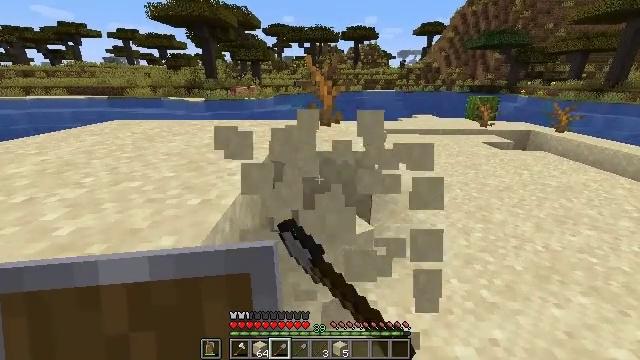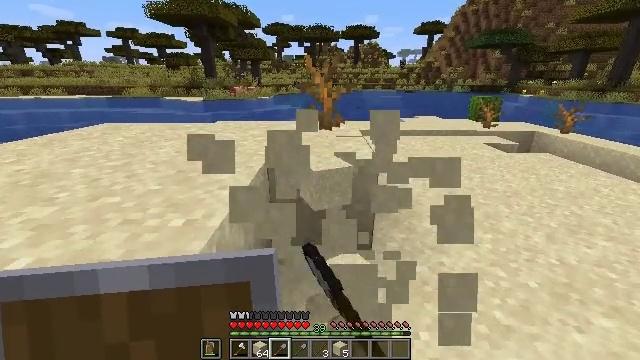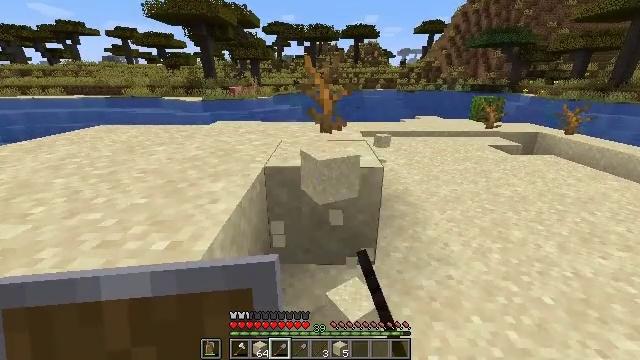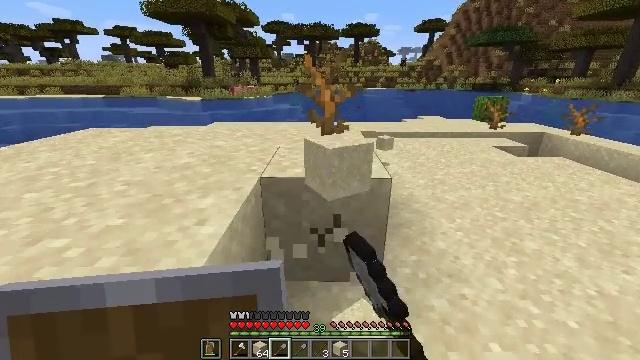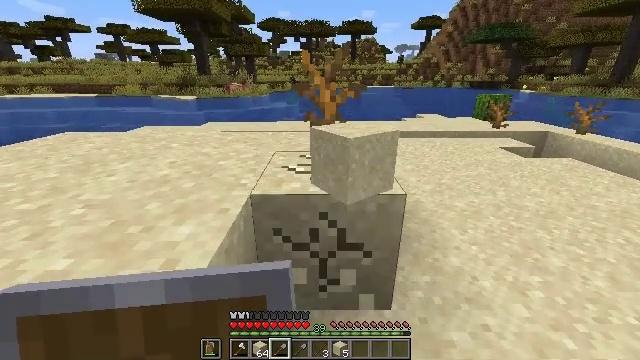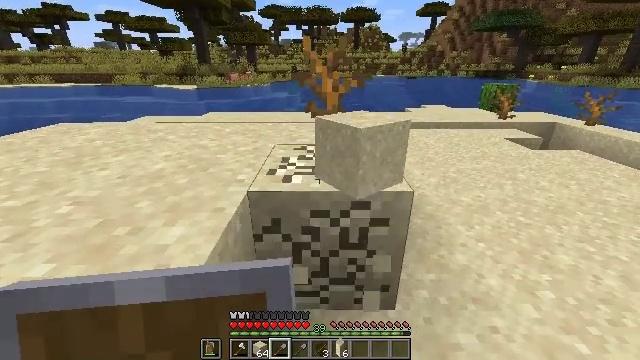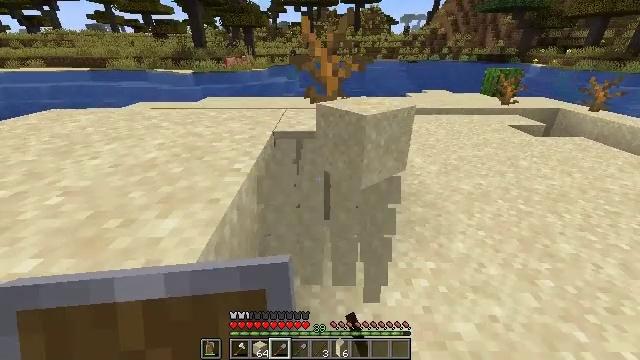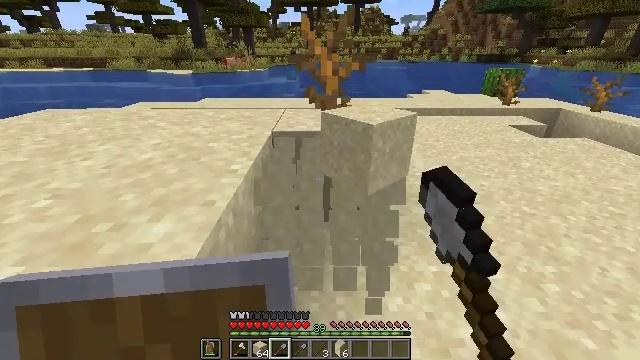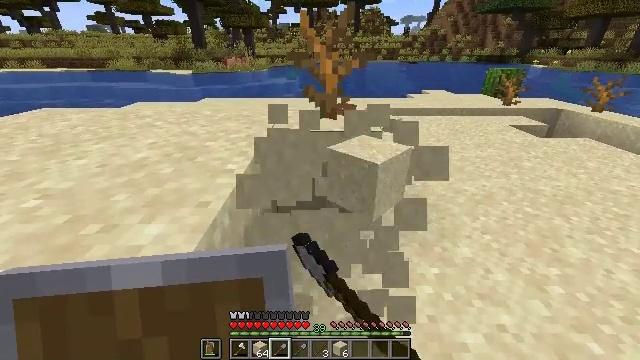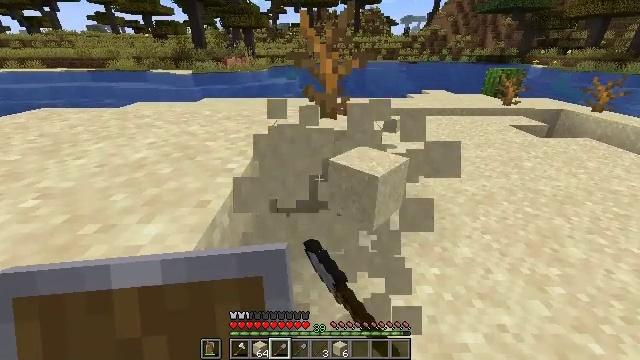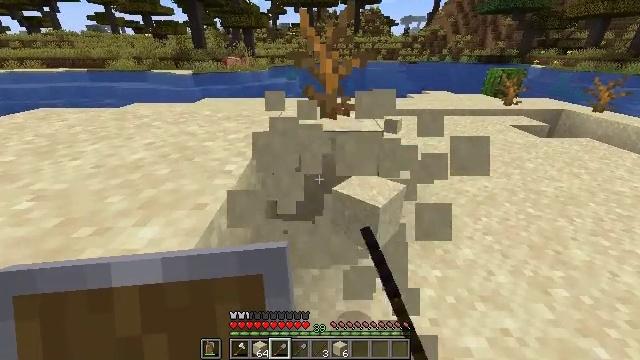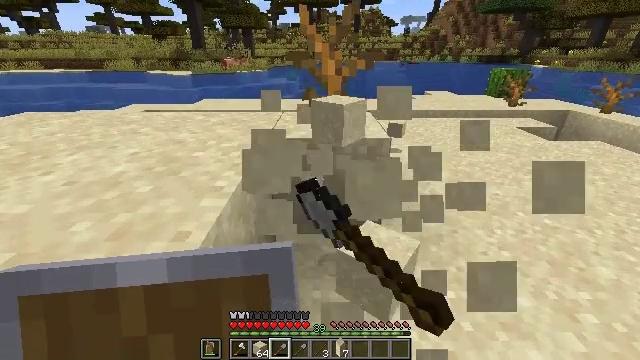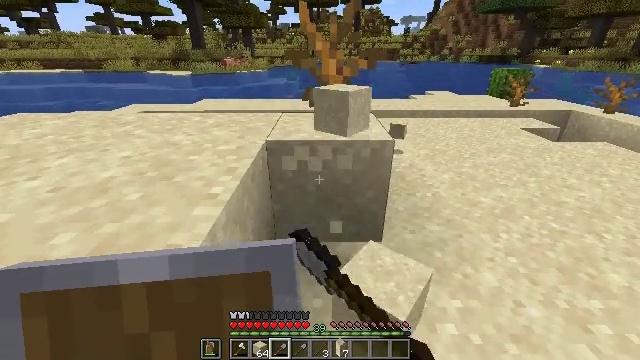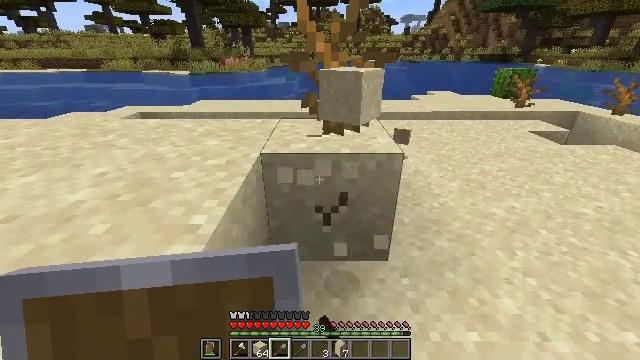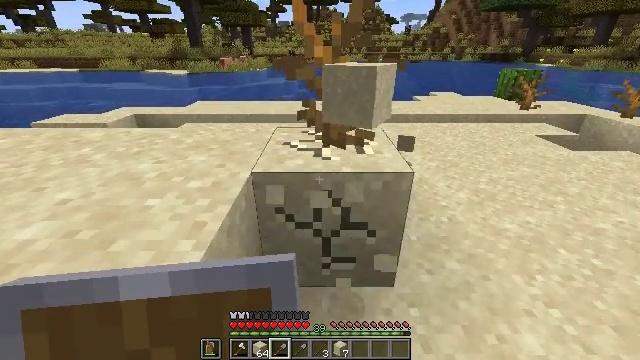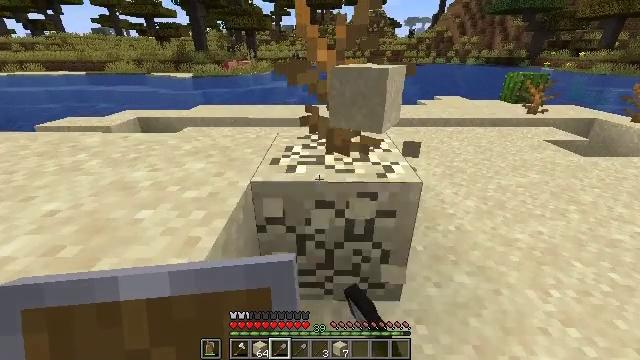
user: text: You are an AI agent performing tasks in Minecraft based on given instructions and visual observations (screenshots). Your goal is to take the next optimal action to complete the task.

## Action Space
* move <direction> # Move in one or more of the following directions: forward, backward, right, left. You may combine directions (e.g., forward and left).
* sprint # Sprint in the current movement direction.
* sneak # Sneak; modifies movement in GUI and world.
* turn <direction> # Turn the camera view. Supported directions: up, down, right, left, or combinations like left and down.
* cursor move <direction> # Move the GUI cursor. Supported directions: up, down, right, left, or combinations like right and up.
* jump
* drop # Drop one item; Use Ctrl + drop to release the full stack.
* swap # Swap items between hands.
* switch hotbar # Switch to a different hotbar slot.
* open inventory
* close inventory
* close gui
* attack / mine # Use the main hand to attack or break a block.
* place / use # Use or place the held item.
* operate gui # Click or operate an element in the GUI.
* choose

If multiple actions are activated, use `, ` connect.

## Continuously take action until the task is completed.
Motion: motion action
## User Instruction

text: Mine sand by the water.
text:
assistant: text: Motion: move forward, attack / mine
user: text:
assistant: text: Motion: move forward, attack / mine
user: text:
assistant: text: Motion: move forward, attack / mine
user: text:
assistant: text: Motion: move forward, attack / mine
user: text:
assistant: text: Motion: turn down, attack / mine
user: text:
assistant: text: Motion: turn down, attack / mine
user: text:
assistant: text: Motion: attack / mine
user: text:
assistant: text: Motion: attack / mine
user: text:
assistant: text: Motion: attack / mine
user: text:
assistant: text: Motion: move forward, attack / mine
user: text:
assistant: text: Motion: move forward, attack / mine
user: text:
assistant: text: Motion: move forward, attack / mine
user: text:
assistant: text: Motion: move forward, attack / mine
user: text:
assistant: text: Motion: move forward, attack / mine
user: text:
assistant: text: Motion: attack / mine
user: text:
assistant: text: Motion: attack / mine
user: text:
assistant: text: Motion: attack / mine
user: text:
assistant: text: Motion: attack / mine
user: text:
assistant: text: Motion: attack / mine
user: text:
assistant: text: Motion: move right, turn left, attack / mine
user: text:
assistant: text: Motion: move right, turn left, attack / mine
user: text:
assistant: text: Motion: move right, turn left, attack / mine
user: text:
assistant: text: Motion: move forward and move right, turn left, attack / mine
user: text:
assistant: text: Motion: move forward and move right, turn left, attack / mine
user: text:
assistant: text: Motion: move forward and move right, turn left, attack / mine
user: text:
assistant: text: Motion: move forward and move right, turn left, attack / mine
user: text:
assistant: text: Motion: move forward and move right, turn left and up, attack / mine
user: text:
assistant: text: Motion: move forward and move right, turn left, attack / mine
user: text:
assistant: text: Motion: move forward and move right, turn left, attack / mine
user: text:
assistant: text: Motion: move right, turn left, attack / mine